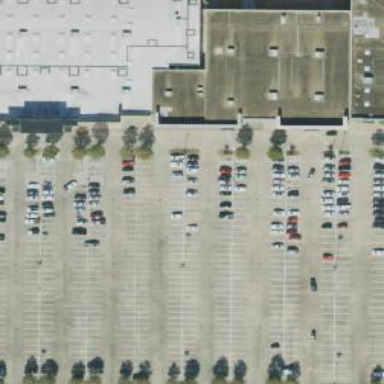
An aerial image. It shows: Parking space is available.